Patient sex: F
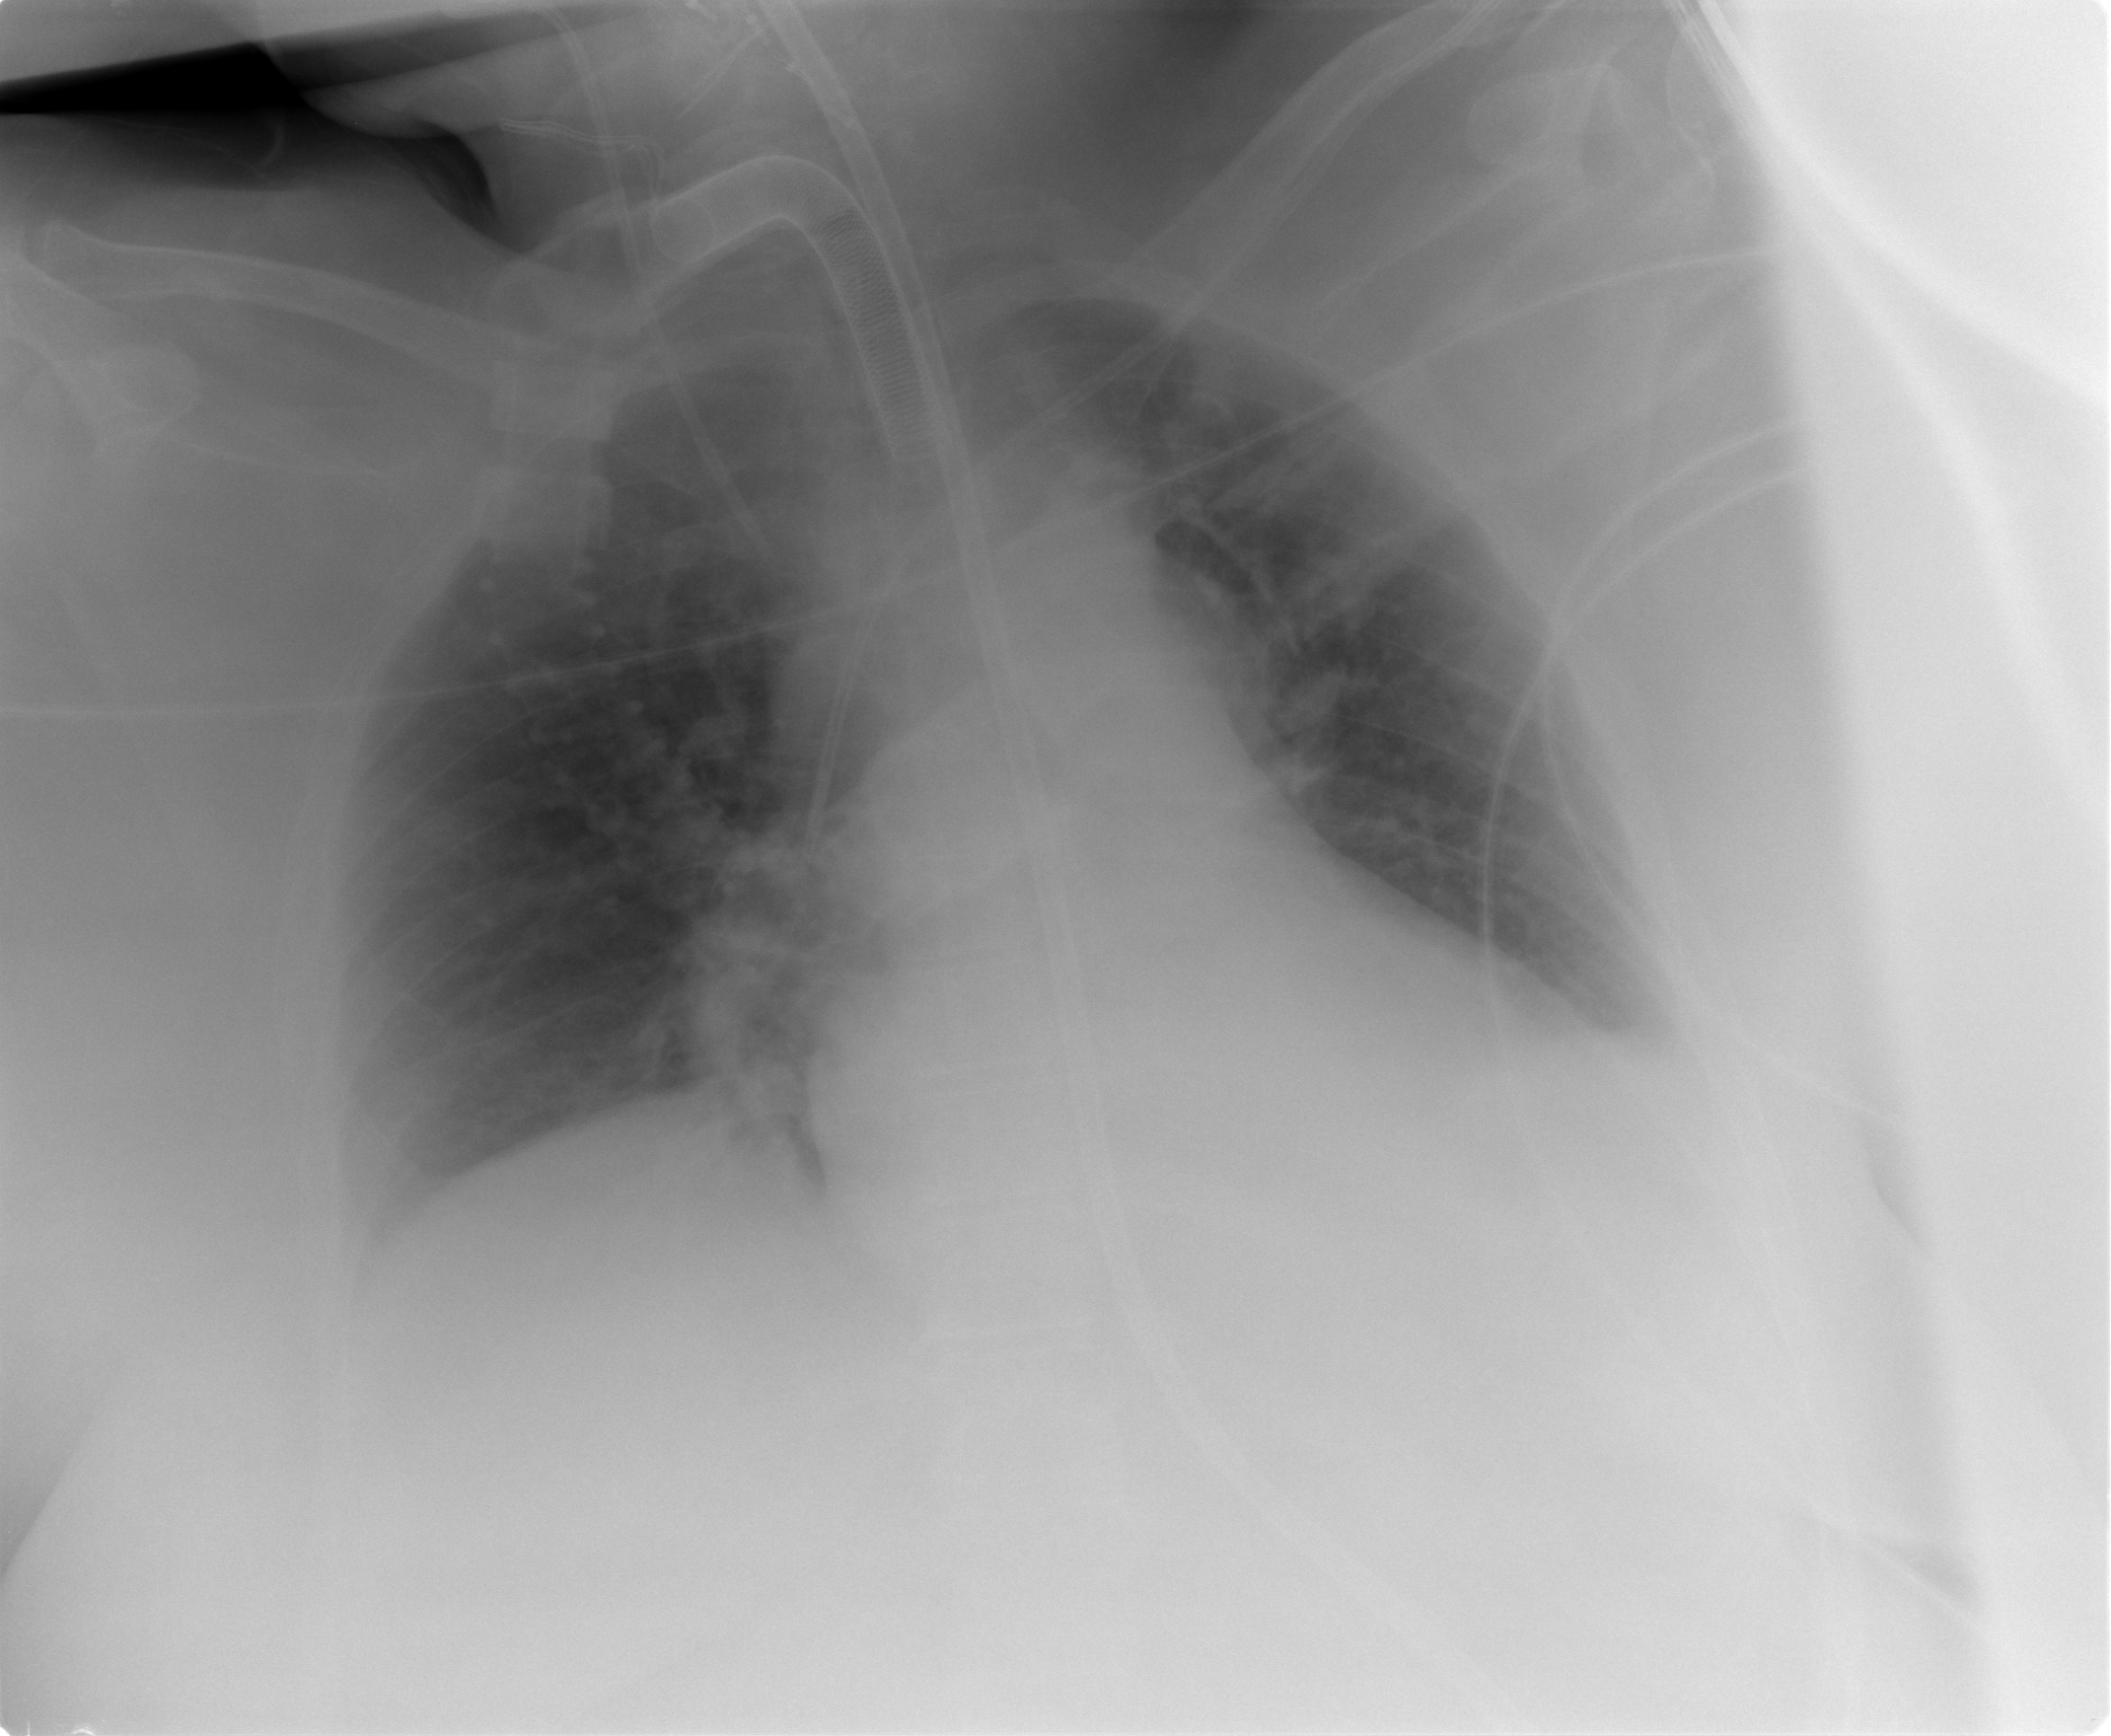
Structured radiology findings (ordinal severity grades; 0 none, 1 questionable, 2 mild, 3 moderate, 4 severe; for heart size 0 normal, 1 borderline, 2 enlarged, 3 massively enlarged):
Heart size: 2
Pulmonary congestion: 2
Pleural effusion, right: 1
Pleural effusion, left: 1
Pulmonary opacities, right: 0
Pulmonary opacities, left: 0
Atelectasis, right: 2
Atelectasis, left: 2